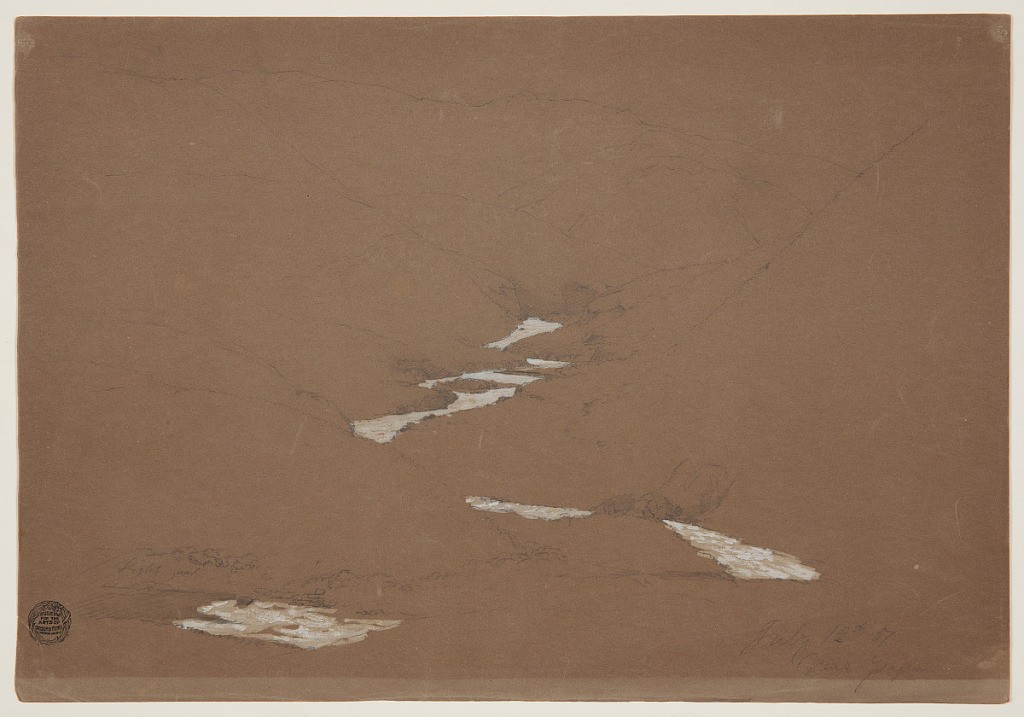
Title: Narrow Mountain Valley near Ysapan, Ecuador
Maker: Frederic Edwin Church, American, 1826–1900
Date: July 12, 1857
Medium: Graphite, brush and white gouache on tan wove paper
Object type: Drawing
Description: Landscape sketch of a narrow river valley in steep, mountainous terrain near Ysapan, Ecuador. River extends through center of composition and zig-zags from left to right, at times obscured by precipitous mountain slopes, which descend towards the center from the left and right margins. River cuts deep bluffs through bottom of valley. Tall mountain range comprises background.